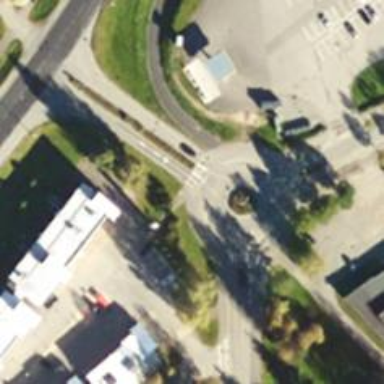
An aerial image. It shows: Uncontrolled road crossing.